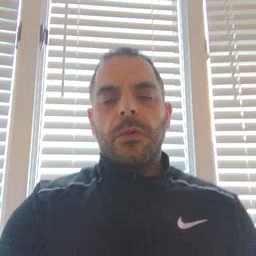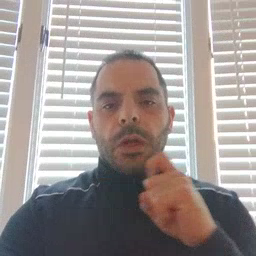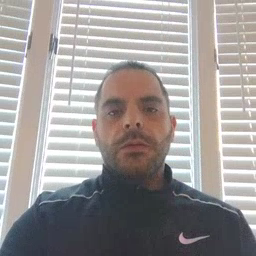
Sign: dry